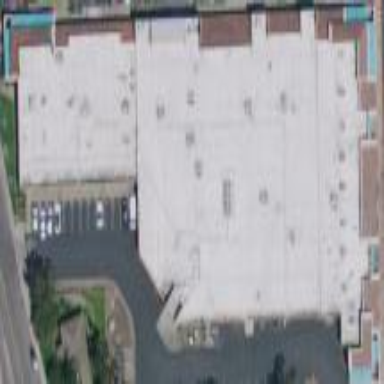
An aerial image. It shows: Commercial building.